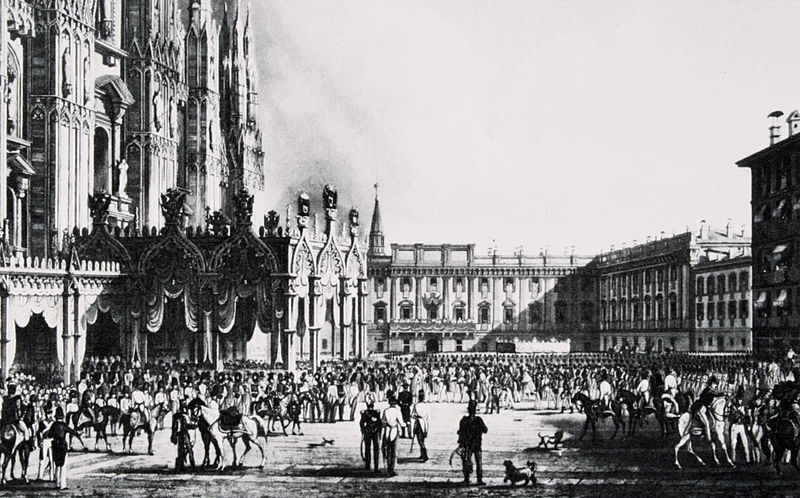
Titel: Der Palazzo Reale und der Dom von Mailand, geschmückt für die Krönung Ferdinands I.
Standort: Mailand
Institution: Civica Raccolta di Stampe Bertarelli
Schlagwörter: dunkel, himmel, schatten, frauen, menschen, stadt, fenster, hell, hüte, licht, männer, schwarz, szene, weiss, zeichnung, anlage, gebäude, haus, hund, hunde, schloss, tiere, ansammlung, fest, menge, versammlung, zylinder, architektur, häuser, kirche, rauch, sonne, personen, gotik, pferd, pferde, reiter, turm, statue, sattel, ansicht, fassade, fassaden, italien, perspektive, venedig, giebel, graphik, platz, figuren, wagen, church, court, crowd, men, military, palace, people, soldaten, soldier, soldiers, white, women, black, print, foto, eingang, nische, tusche, türme, palast, dom, druck, viele, stich, schwarzweiß, uniform, soldat, menschenmenge, münster, rathaus, armee, arkaden, kathedrale, rom, portal, gotisch, kavallerie, horses, sky, krönung, building, house, houses, tower, baldachin, marktplatz, parade, drawing, black and white, army, dog, dogs, etching, photo, bauten, hasu, masswerk, town, city, festival, human, cathedral, square, petersplatz, buildings, balustraden, san marco, köln, stabwerk, gothic, prunkvoll, horse, steeple, rathausplatz, humans, photograph, ceremony, dome, morning, saddle, renate, architechture, n, spectacle, men], pallace